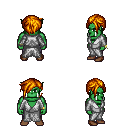
a pixel art fantasy rpg character, male body template, orc, green skin, white robe, metal pants, dark blonde pixie cut hairstyle, bracelets, brown shoes, four views (front, back, left, right), 2x2 character sprite sheet, small pixel art, hard edges, no anti-aliasing